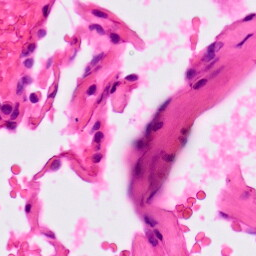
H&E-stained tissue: Lung